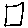
Label: square